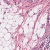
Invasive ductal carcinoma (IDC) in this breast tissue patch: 0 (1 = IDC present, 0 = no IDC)